Field crop: maize
Growth stage: 1
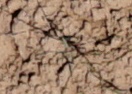
Species: lolium